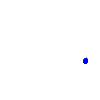
Particle: pion